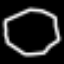
Label: octagon